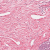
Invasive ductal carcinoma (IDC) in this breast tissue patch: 0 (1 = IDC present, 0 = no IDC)